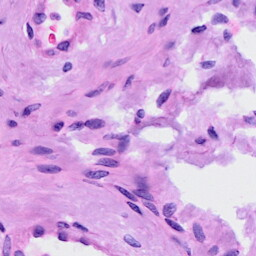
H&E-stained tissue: Cervix